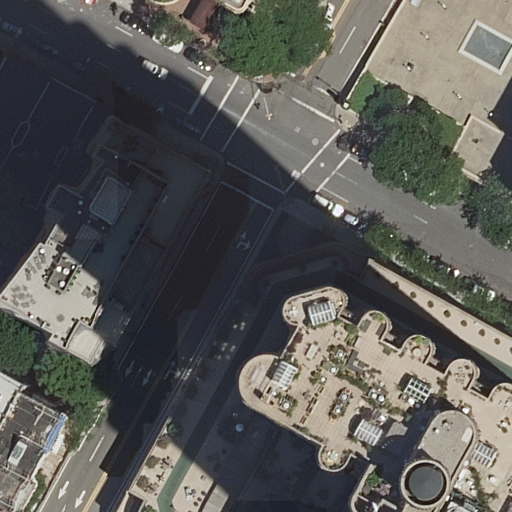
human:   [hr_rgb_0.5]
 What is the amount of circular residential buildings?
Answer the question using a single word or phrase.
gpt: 0

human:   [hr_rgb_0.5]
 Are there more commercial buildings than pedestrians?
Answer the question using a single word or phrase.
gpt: no

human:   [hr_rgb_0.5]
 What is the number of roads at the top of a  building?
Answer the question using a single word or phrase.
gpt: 6

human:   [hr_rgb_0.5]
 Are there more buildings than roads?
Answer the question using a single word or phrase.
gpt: yes

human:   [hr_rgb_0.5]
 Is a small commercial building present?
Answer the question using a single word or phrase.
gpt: no

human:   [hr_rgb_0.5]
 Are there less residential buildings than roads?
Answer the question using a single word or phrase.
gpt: no

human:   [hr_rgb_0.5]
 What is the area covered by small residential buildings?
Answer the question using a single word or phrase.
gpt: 62m2

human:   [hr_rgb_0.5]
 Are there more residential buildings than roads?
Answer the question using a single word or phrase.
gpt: yes

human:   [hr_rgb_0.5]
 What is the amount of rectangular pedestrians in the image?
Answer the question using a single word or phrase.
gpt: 1

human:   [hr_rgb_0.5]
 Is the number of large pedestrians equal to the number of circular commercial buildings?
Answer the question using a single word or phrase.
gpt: yes

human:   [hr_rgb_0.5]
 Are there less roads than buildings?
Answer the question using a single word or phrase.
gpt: yes

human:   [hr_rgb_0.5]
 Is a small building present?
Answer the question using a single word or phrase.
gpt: yes

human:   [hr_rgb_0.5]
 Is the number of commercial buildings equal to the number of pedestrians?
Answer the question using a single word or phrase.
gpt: no

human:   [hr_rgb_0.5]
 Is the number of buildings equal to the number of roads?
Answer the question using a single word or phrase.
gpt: no

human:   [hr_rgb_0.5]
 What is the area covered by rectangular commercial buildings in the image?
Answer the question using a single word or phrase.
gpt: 0m2

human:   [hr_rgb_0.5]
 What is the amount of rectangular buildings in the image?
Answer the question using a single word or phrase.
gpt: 5

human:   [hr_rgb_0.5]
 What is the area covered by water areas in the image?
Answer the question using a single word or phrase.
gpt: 0m2

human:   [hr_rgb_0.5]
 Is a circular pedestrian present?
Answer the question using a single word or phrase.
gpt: no

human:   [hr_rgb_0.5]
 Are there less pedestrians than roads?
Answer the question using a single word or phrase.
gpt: yes

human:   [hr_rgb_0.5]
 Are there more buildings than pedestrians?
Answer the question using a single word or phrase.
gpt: yes

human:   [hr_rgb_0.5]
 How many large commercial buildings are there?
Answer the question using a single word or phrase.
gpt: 0

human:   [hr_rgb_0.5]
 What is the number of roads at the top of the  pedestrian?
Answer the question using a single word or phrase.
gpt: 0

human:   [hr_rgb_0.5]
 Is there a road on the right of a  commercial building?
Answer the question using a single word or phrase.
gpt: no

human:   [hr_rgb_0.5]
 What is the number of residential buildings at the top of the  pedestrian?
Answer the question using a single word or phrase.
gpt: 0

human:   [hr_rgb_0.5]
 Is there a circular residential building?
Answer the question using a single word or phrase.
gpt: no

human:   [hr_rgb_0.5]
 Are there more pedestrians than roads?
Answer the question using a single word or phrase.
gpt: no

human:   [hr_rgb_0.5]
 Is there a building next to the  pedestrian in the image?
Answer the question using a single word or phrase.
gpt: yes

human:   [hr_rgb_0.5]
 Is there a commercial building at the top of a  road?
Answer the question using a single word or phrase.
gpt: no

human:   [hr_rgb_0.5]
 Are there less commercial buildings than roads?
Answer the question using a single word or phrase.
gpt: yes

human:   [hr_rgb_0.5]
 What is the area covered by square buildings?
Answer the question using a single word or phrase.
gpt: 0m2

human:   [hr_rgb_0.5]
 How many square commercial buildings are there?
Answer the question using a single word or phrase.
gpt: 0

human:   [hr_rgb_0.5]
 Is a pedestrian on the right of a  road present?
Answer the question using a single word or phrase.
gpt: yes

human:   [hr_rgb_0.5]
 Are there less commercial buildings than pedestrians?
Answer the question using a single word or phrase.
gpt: yes

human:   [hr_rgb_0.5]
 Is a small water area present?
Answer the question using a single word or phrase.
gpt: no

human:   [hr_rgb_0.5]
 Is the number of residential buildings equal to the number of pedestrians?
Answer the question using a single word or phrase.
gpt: no

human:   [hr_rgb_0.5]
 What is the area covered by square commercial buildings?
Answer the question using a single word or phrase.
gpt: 0m2